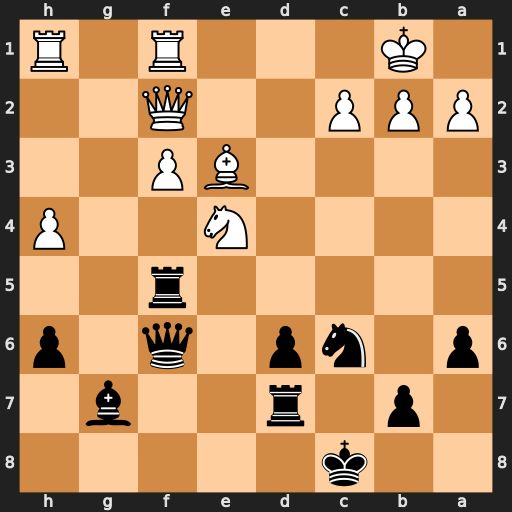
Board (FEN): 2k5/1p1r2b1/p1np1q1p/5r2/4N2P/4BP2/PPP2Q2/1K3R1R
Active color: b
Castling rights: -
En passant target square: -
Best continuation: Qxb2#